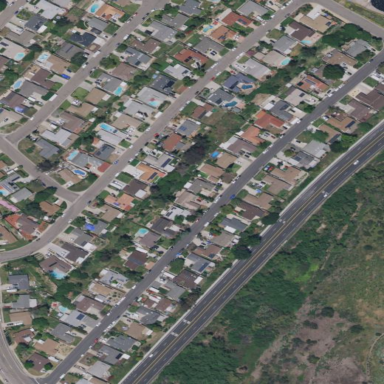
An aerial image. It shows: This residential area consists of single-family homes.